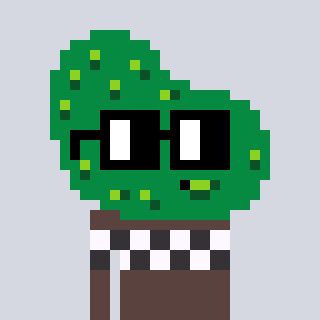
a pixel art character with square black glasses, a pickle-shaped head and a darkbrown-colored body on a cool background